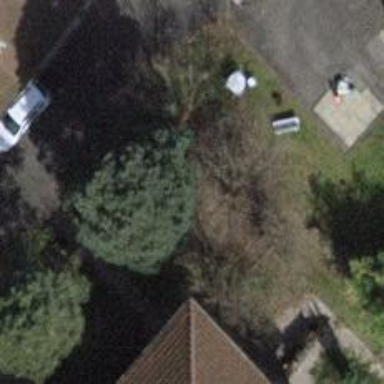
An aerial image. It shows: Evergreen needle-leaved tree.